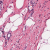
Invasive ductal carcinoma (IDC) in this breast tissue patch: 0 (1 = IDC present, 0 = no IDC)